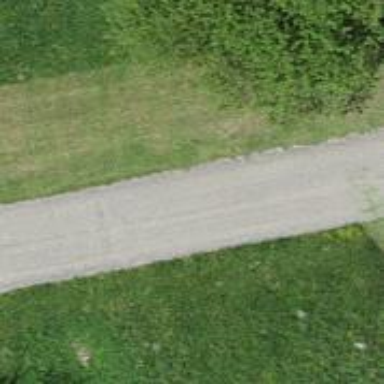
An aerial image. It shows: Well-maintained track road of grade 1.